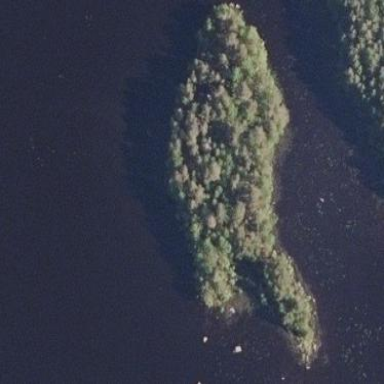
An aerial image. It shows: Islet.